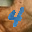
Label: 4